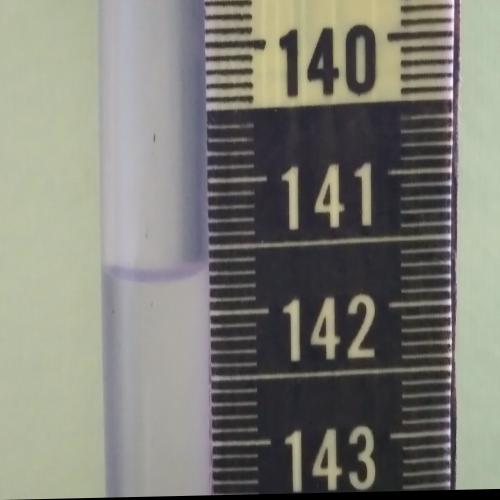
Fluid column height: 141.7 cm